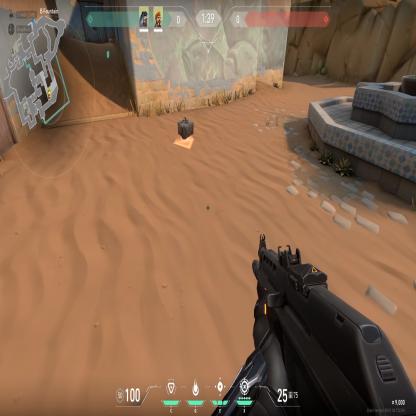
Label: dropped spike